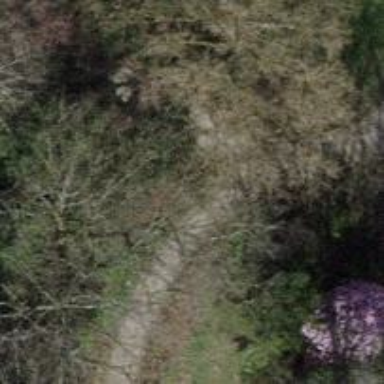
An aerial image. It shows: Unpaved footway.